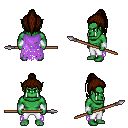
a pixel art fantasy rpg character, male body template, orc, green skin, maroon tattered cape, white pants, brown long topknot hairstyle, white cloth bracers, spear, four views (front, back, left, right), 2x2 character sprite sheet, small pixel art, hard edges, no anti-aliasing